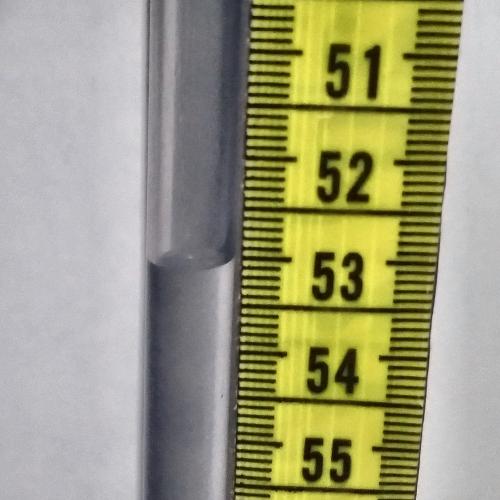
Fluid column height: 53.1 cm